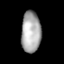
Tissue: lung
Cell type: Fibroblasts
Senescence score: 0.5407
Nuclear area (px): 786
Mean DAPI intensity: 170.018